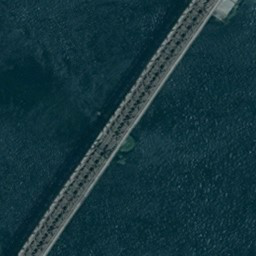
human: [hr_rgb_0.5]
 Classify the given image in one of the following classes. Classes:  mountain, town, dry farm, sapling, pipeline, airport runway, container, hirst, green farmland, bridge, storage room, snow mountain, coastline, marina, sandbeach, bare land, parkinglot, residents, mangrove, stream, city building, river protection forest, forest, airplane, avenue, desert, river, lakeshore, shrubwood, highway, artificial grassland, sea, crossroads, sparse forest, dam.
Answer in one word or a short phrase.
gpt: bridge